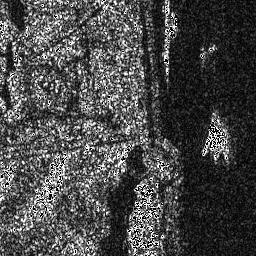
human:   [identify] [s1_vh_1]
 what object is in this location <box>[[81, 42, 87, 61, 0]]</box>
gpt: <ref>1 medium ship at the right</ref>